Question: I'm using Oliver Boermans' jQuery plugin for fitting images into a container with 100% width and height (so, essentially, the viewport); <URL>
The meat of the plugin is this;
'''
$(img)
.width('100%').each(function()
{
$(this).height(Math.round(
$(this).attr('startheight')*(dim.outerWidth/$(this).attr('startwidth')))
);
})
.css({marginTop: Math.round( ($(window).height() - $(img).height()) / 2 )});
'''
The 'startwidth' and 'startheight' attributes contain the image's actual pixel dimensions.
Now, this works absolutely perfectly when the image is wider than the viewport. However, I found that when the viewport is vertically shorter than the image, it doesn't fit the image into the viewport vertically.
How can I modify this plugin to take vertical fitting into account in addition to horizontal, so that whatever the dimensions and aspect ratio of the viewport may be, every inch of the image is always displayed fully?
I prepared a fiddle to play with; <URL> - adjust the Result division's size to see the plugin in action. If you set the height as shorter than the fitted image, the top and bottom edges of the image get cut.
So after some confusion, I want to clarify; I want to proportionally the image inside the container. All of the image needs to always be visible, but never larger than its original dimensions. I've visualized it below. The jQuery plugin I have for this works for horizontal fitting (Examples A and C), but it doesn't fit vertically (Example B). That's what I want to solve.

After some further confusion, I even made an animation detailing how I want it to behave; <URL>
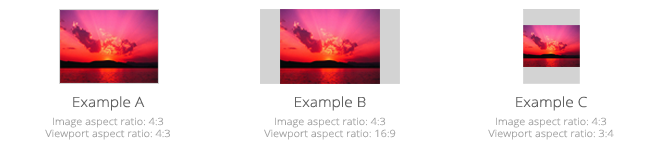
Answer: Changing the 'one' function worked for me:
'''
one : function(img){
var parentDim = $(img).parent().getHiddenDimensions();
var heightWidthRatio = $(img).attr('startheight') / $(img).attr('startwidth');
var newWidth, newHeight;
//Width > height.
if(heightWidthRatio < 1) {
newWidth = parentDim.outerWidth > $(img).attr('startwidth')
? $(img).attr('startwidth') : parentDim.outerWidth;
newHeight = Math.round(newWidth * heightWidthRatio);
if(newHeight > parentDim.outerHeight) {
newHeight = parentDim.outerHeight;
newWidth = Math.round(newHeight / heightWidthRatio);
}
}
//Height >= width.
else {
newHeight = parentDim.outerHeight > $(img).attr('startheight')
? $(img).attr('startheight') : parentDim.outerHeight;
newWidth = Math.round(newHeight / heightWidthRatio);
if(newWidth > parentDim.outerWidth) {
newWidth = parentDim.outerWidth;
newHeight = Math.round(newWidth * heightWidthRatio);
}
}
$(img).width(newWidth).height(newHeight)
.css({marginTop: Math.round(($(window).height() - $(img).height()) / 2 )});
}
'''
Note that this instead uses the size of the parent 'div' - because image size is set to 100% in the CSS, it meant that the initial image dimensions were larger than the containing div, which can cause issues the first time the function is called.
I have updated the code above, but the changes are:
'''
newWidth = parentDim.outerWidth;
'''
Becomes:
'''
newWidth = parentDim.outerWidth > $(img).attr('startwidth') ? $(img).attr('startwidth') : parentDim.outerWidth;
'''
And
'''
newHeight = parentDim.outerHeight;
'''
Becomes:
'''
newHeight = parentDim.outerHeight > $(img).attr('startheight') ? $(img).attr('startheight') : parentDim.outerHeight;
'''
These changes should ensure that images do not expand to larger than their actual dimensions.